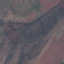
Land use / land cover: HerbaceousVegetation